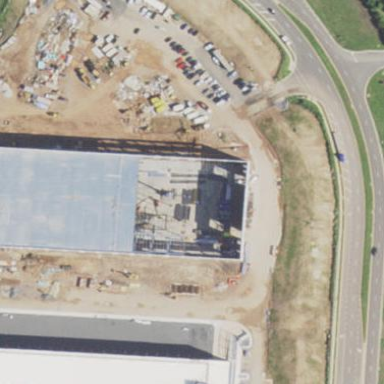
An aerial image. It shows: Data center building.